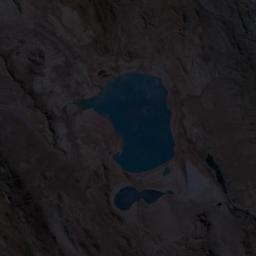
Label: lake